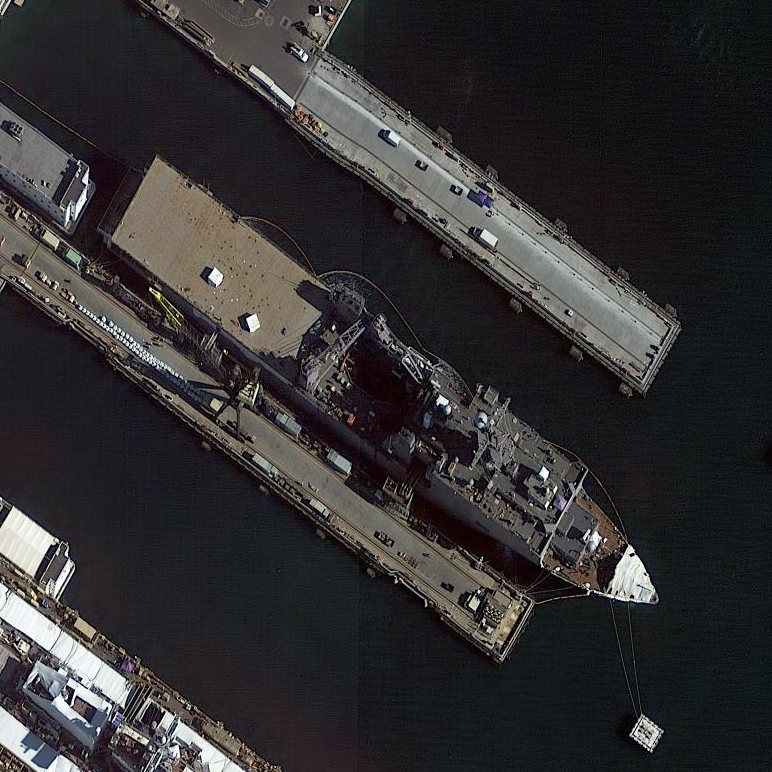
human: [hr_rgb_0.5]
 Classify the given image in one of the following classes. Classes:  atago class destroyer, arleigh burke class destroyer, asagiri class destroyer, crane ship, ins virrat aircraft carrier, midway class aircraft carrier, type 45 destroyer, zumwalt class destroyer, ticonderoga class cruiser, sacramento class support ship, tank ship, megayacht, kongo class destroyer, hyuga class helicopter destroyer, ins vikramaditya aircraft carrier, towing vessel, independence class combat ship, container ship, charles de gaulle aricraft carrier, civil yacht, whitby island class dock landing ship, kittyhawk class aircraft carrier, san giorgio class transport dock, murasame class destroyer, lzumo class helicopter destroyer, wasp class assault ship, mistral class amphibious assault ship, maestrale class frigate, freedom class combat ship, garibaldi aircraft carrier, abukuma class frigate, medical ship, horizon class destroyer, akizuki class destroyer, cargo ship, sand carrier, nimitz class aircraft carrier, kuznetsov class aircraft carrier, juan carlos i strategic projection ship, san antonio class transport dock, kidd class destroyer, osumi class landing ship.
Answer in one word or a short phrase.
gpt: Whitby Island class dock landing ship